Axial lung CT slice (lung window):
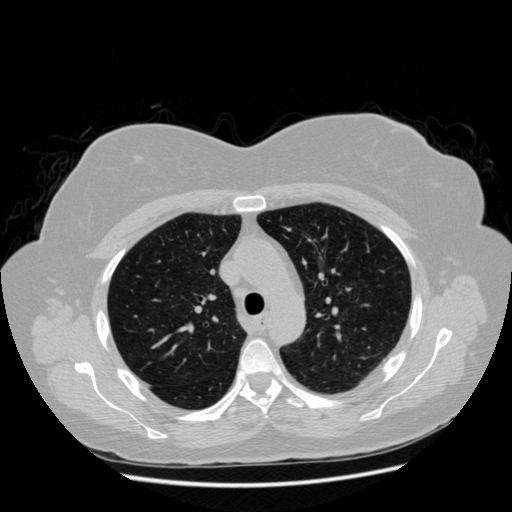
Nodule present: no